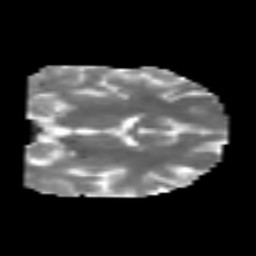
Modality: MD
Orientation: coronal
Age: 25
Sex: male
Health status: healthy